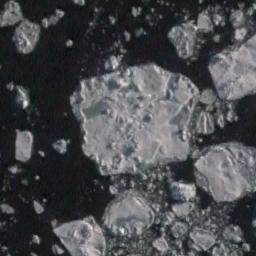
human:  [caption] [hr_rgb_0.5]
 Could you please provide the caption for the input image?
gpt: A lot of floating sea ice of different sizes gathers together .

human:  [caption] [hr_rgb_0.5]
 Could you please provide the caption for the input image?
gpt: There are many ice on the black sea .

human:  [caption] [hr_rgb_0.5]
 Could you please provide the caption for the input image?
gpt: The sea ice in the middle is approximately circular .

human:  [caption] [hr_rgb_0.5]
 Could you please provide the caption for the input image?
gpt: A large piece of approximately square ice and many small pieces of ice around it float on the deep blue sea .

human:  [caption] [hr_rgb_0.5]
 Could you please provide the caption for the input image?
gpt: There are some blocks of sea ice .